Question: In my application I have a custom dialog which display some unwanted margin at the top whereas in xml, I have not defined any kind of margin or padding to the top. Still my dialog looks like this -

The code for the same is like -
'''
<?xml version="1.0" encoding="utf-8"?>
<RelativeLayout xmlns:android="http://schemas.android.com/apk/res/android"
android:id="@+id/customDialogRelativeLayout"
android:layout_width="fill_parent"
android:layout_height="wrap_content" >
<TextView
android:id="@+id/tv_title"
android:layout_width="wrap_content"
android:layout_height="wrap_content"
android:layout_marginLeft="15dip"
android:layout_marginRight="15dip"
android:textStyle="bold"
android:layout_alignParentTop="true"
android:textColor="@color/white"
android:textSize="22sp"/>
<View
android:id="@+id/view_separator_in_dialog"
style="@style/dialog_separator"
android:layout_width="fill_parent"
android:layout_height="1dip"
android:visibility="gone" />
<TextView
android:id="@+id/tv_message"
style="@style/dialog_message"
android:layout_width="fill_parent"
android:layout_height="wrap_content"
android:visibility="gone" />
<EditText
android:id="@+id/et_input_text"
style="@style/dialog_edittext"
android:layout_width="fill_parent"
android:layout_height="wrap_content"
android:layout_below="@id/tv_message"
android:paddingLeft="10dip"
android:visibility="gone" />
<TextView
android:id="@+id/tv_caption"
style="@style/dialog_caption"
android:layout_width="fill_parent"
android:layout_height="wrap_content"
android:layout_below="@id/et_input_text"
android:visibility="gone" />
<LinearLayout
android:id="@+id/rl_dialog_buttons_horizontal"
style="@style/dialog_rl_buttons"
android:orientation="horizontal"
android:layout_width="wrap_content"
android:layout_height="wrap_content" >
<Button
android:id="@+id/btn_left_dialog"
style="@style/dialog_button_left"
android:layout_width="wrap_content"
android:layout_height="wrap_content"
android:layout_weight="1"
android:visibility="gone" />
<Button
android:id="@+id/btn_right_dialog"
style="@style/dialog_button_right"
android:layout_width="wrap_content"
android:layout_height="wrap_content"
android:layout_weight="1"
android:visibility="gone" />
</LinearLayout>
</RelativeLayout>
'''
I want that unnecessary gap over the "Confirmation" text to be removed.
The class that raises the dialog is like -
public class MyClass extends Activity{
'''
private View _separator;
private CustomDialogBox _dialog;
@Override
protected void onCreate(Bundle savedInstanceState) {
super.onCreate(savedInstanceState);
setContentView(R.layout.custom_dialog);
Object[] data = new Object[]{"Confirmation!", "Contact with this number already exits. Do you want to merge?", "Merge", "Create New"};
raiseDailog(this, data);
}
private void raiseDailog(Context context, Object[] data) {
_dialog = new CustomDialogBox(this, data);
_dialog.show();
}
'''
}
And my CustomDialog class looks like -
public class CustomDialogBox extends Dialog{
'''
private TextView _title, _message;
private Button _leftButton, _rightButton;
private View _separator;
private String textviewTop;
private String textviewMiddle;
private String buttonText1;
private String buttonText2;
public CustomDialogBox(Context context, Object[] data) {
super(context);
setContentView(R.layout.custom_dialog);
initializeViews();
fillData(data);
}
private void fillData(Object[] data) {
try {
int i = 0;
textviewTop = (String) data[i++];
textviewMiddle = (String) data[i++];
buttonText1 = (String) data[i++];
buttonText2 = (String) data[i++];
} catch (Exception e) {
e.printStackTrace();
}
generateDialog();
}
private void generateDialog() {
//Title goes here
_title.setVisibility(View.VISIBLE);
_title.setText(textviewTop);
//Separator goes here
_separator.setVisibility(View.VISIBLE);
//Message goes here
_message.setVisibility(View.VISIBLE);
_message.setText(textviewMiddle);
//Ok button goes here
_leftButton.setVisibility(View.VISIBLE);
_leftButton.setText(buttonText1);
//Cancel button goes here
_rightButton.setVisibility(View.VISIBLE);
_rightButton.setText(buttonText2);
}
private void initializeViews() {
_title = (TextView) findViewById(R.id.tv_title);
_message = (TextView) findViewById(R.id.tv_message);
_leftButton = (Button) findViewById(R.id.btn_left_dialog);
_rightButton = (Button) findViewById(R.id.btn_right_dialog);
_separator = findViewById(R.id.view_separator_in_dialog);
}
'''
}
Please help.
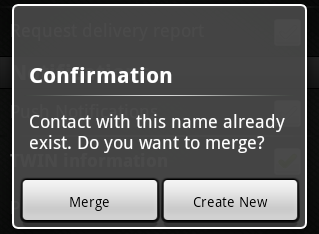
Answer: Add this 'this.requestWindowFeature(Window.FEATURE_NO_TITLE);'
'''
public CustomDialogBox(Context context, Object[] data) {
super(context);
this.requestWindowFeature(Window.FEATURE_NO_TITLE);
setContentView(R.layout.custom_dialog);
initializeViews();
fillData(data);
}
'''